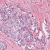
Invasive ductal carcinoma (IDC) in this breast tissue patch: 1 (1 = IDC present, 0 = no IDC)